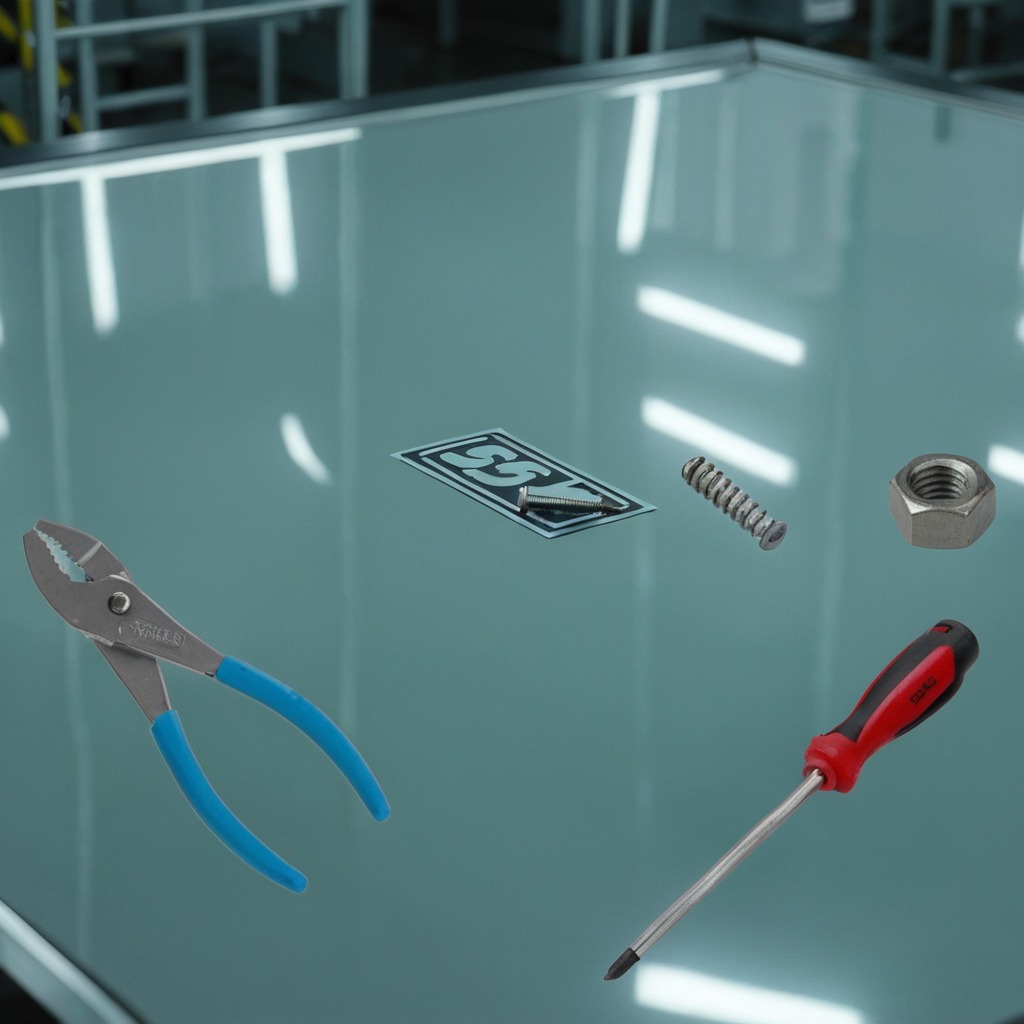
A screw, pliers, a coiled metal spring, a screwdriver, and a metal nut are lying on the table.